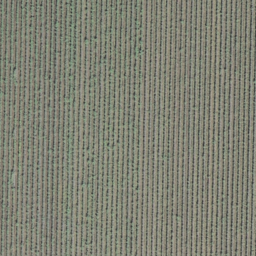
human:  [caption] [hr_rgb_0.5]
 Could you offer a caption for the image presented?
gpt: It is a piece of cropland .

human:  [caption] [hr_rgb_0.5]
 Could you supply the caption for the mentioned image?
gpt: There is a piece of cropland .

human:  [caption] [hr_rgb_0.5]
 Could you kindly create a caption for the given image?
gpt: It is a piece of farmland .

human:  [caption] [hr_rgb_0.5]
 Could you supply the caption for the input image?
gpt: There is a piece of farmland .

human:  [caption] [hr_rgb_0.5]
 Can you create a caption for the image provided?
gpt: Here is a piece of farmland .